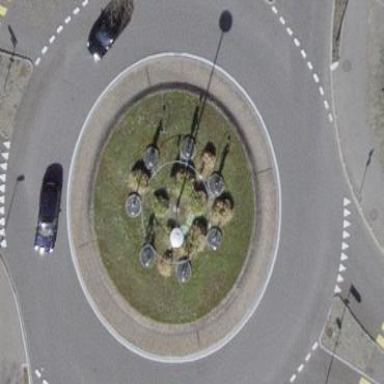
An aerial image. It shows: Asphalt road in residential area leading to roundabout.